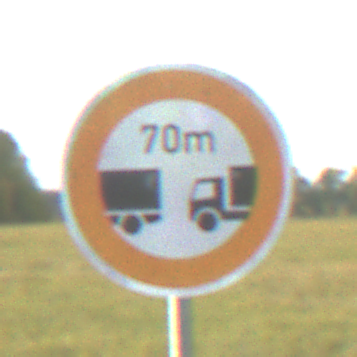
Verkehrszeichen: VerbotUnterschreitenMindestabstand
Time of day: SunriseSunset
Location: Outdoor (Nature)
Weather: PartlyCloudy
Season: NotSpecified
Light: Natural